Question: I want to create swipe listview, when user swipe right to left on an listview item, user will be show some button options.
It look like below image :

I have been seen some swipe listview library, but it isn't what I need.
Can anyone help me suggest to me the library that can do build my listview?
Thanks.
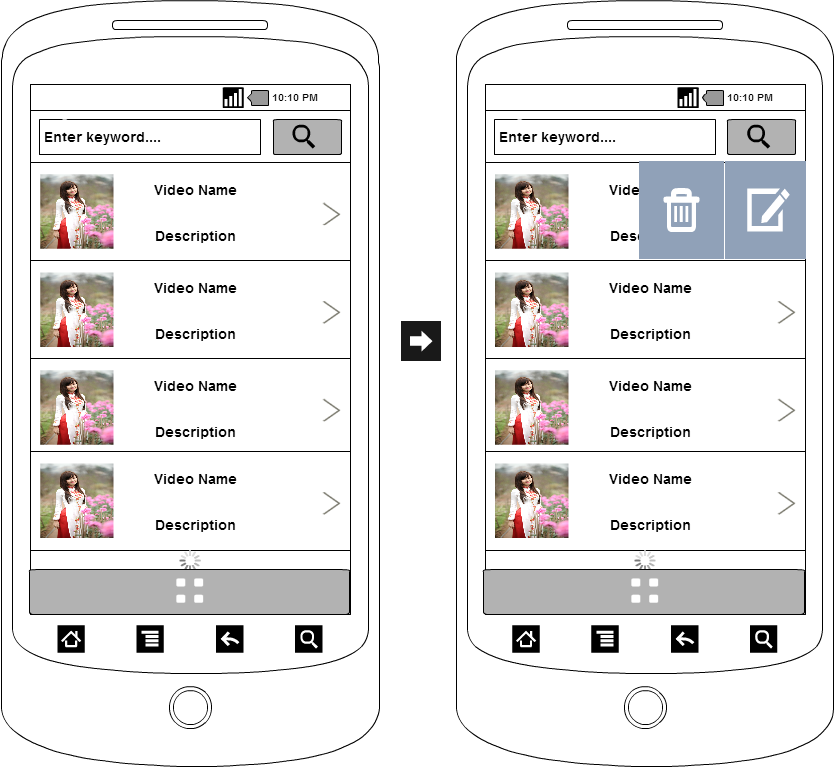
Answer: I used to have the same problem as your, I couldn't find a library to swipe to show other buttons so I ended up writing a new library for myself. Check out my library: <URL>
For your specific layout, the usage is the following:
Add dependencies:
'''
compile 'com.chauthai.swipereveallayout:swipe-reveal-layout:1.0.0'
'''
In your row.xml file:
'''
<com.chauthai.swipereveallayout.SwipeRevealLayout
android:layout_width="match_parent"
android:layout_height="70dp"
app:mode="normal"
app:dragEdge="right">
<!-- Your delete and edit buttons layout here -->
<LinearLayout
android:layout_width="wrap_content"
android:layout_height="match_parent"
android:orientation="horizontal">
<!-- put your buttons here -->
</LinearLayout>
<!-- Your main layout here -->
<FrameLayout
android:layout_width="match_parent"
android:layout_height="match_parent" />
</com.chauthai.swipereveallayout.SwipeRevealLayout>
'''
And finally in your adapter (RecyclerView or ListView) class, when you bind your view, use ViewBinderHelper:
'''
public class Adapter extends RecyclerView.Adapter {
// This object helps you save/restore the open/close state of each view
private final ViewBinderHelper viewBinderHelper = new ViewBinderHelper();
@Override
public void onBindViewHolder(ViewHolder holder, int position) {
// get your data object first.
YourDataObject dataObject = mDataSet.get(position);
// Save/restore the open/close state.
// You need to provide a String id which uniquely defines the data object.
viewBinderHelper.bind(holder.swipeRevealLayout, dataObject.getId());
// do your regular binding stuff here
}
}
'''